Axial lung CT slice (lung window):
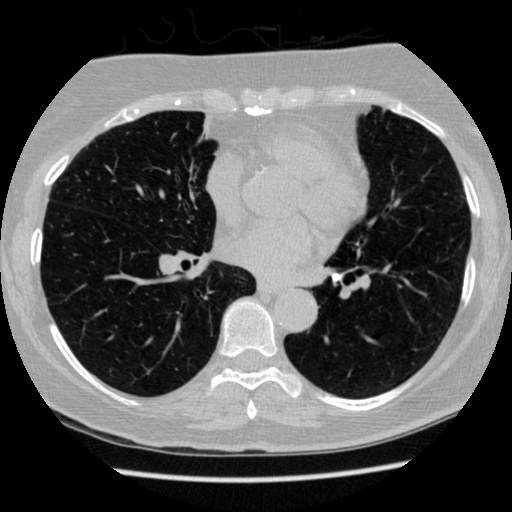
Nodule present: no